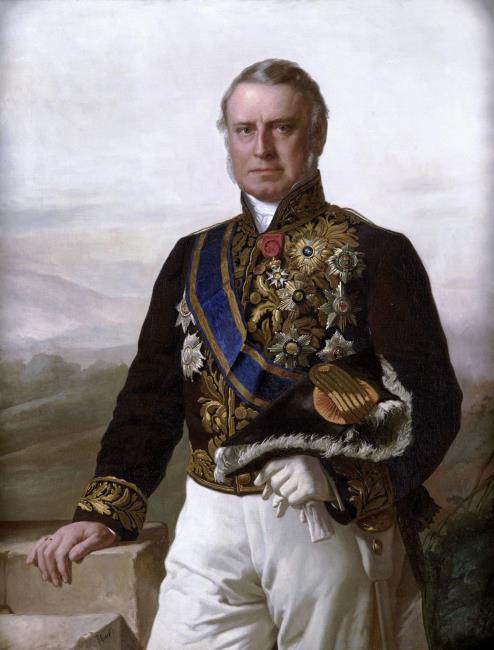
Title: Portrait of Charles Ferdinand Pahud de Mortanges (1803-1873)
Artist: Jacob Spoel
Earliest date: 1863
Latest date: 1868
Genre: painting
Iconography: Gloves
Keywords: man's portrait, three-quarter length, head to the left, body facing left, standing (position), facing front, glove/gloves in hand, leaning, official uniform, cocked hat, sashe, insignia, landscape as background